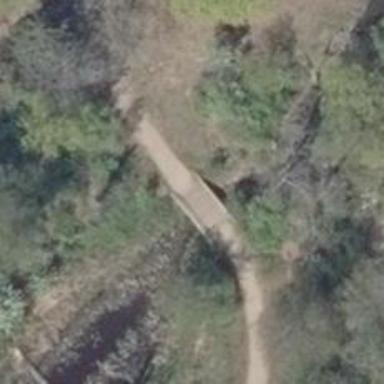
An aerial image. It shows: Compacted footway on bridge.